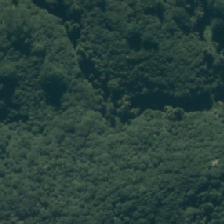
Land cover: manuka_kanuka